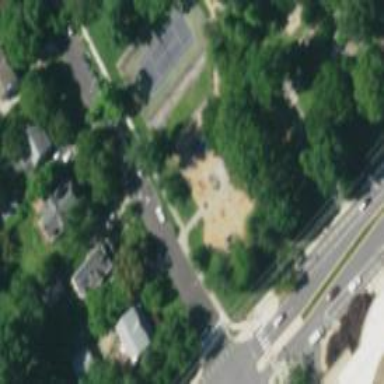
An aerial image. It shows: Playground with woodchips surface.